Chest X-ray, PA view. Patient: 27 years old, sex M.
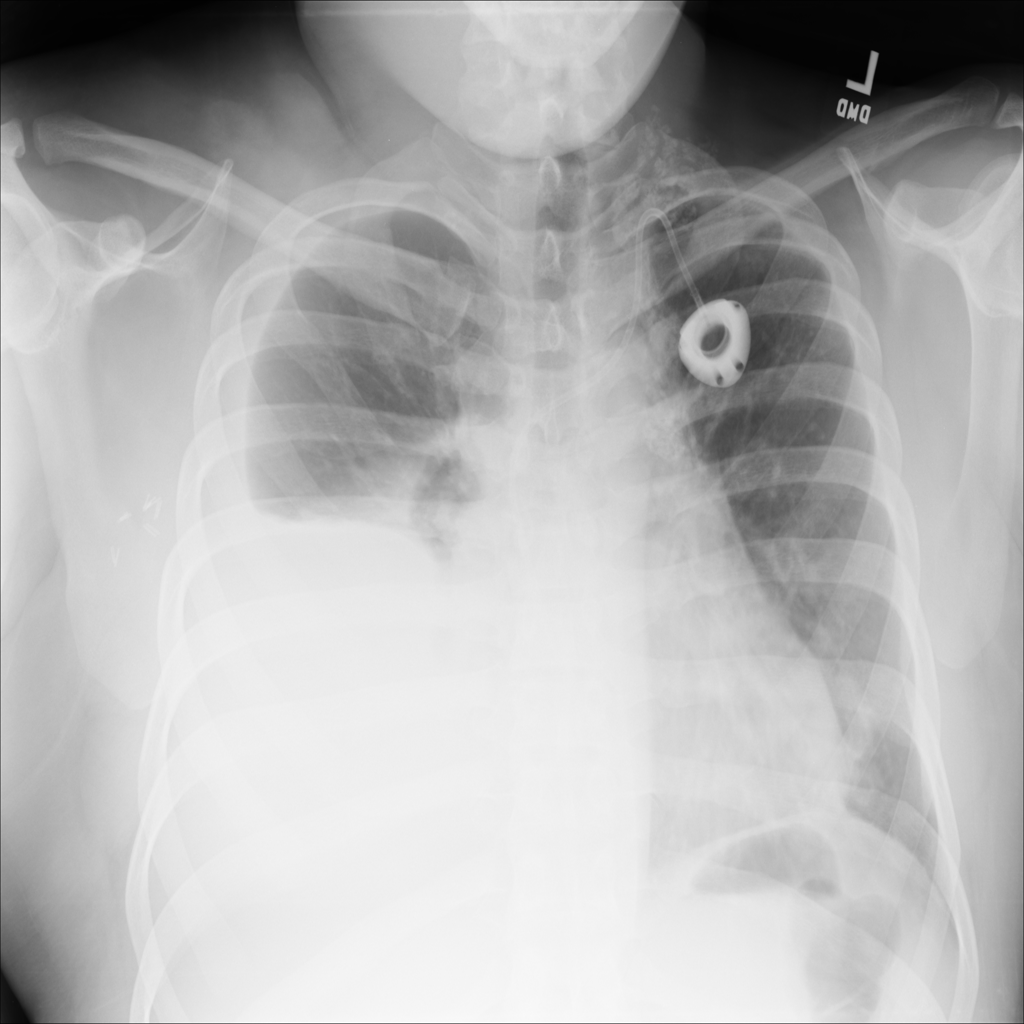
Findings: Effusion